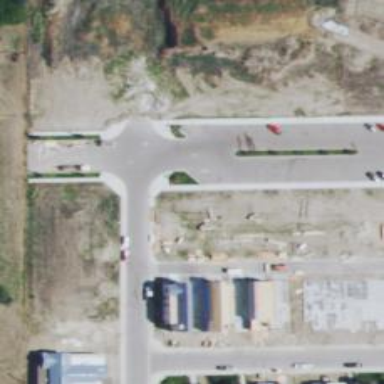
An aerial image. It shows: Unmarked road crossing.